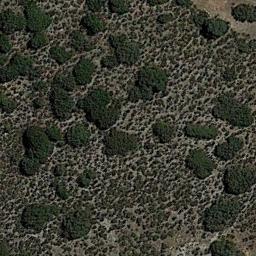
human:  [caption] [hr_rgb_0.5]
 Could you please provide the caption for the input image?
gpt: In this jungle, Only the little vegetation can be seen .

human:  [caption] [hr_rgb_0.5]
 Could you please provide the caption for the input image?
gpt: A dense mass of chaparral is distributed over a sparse mass of chaparral on the sand .

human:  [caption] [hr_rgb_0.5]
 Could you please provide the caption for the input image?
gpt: The chaparral is consist of some green bushes in the bare land .

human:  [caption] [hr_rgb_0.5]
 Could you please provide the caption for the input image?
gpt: Some chaparrals of different kinds and sizes grow on the wasteland .

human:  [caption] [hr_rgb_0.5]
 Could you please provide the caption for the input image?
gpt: The chaparral is thicker on the left than on the right .